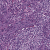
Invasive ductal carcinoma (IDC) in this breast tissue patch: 1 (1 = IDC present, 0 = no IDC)